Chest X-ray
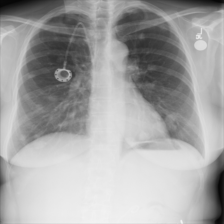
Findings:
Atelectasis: negative
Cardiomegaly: negative
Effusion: negative
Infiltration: negative
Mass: negative
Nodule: positive
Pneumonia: negative
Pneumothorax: negative
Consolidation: negative
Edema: negative
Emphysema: negative
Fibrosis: negative
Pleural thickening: negative
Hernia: negative